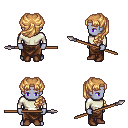
a pixel art fantasy rpg character, male body template, dark elf, purple skin, white long-sleeve shirt, robe skirt, light blonde princess hairstyle, brown shoes, spear, four views (front, back, left, right), 2x2 character sprite sheet, small pixel art, hard edges, no anti-aliasing